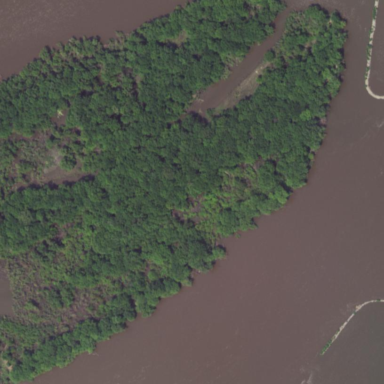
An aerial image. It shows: Islet.